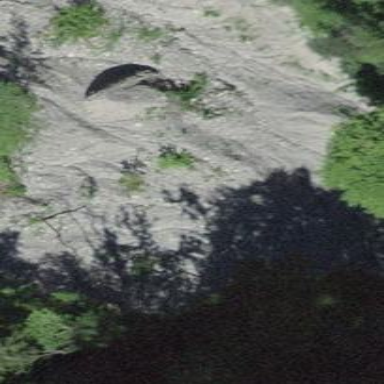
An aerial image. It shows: Natural scree.